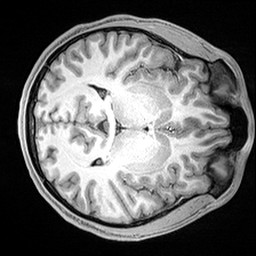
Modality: T1w
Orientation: axial
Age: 21
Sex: male
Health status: healthy
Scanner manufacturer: siemens
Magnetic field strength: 3 T
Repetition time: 2.4 s
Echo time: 0.00217 s